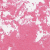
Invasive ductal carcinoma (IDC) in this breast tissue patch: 0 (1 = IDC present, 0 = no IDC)